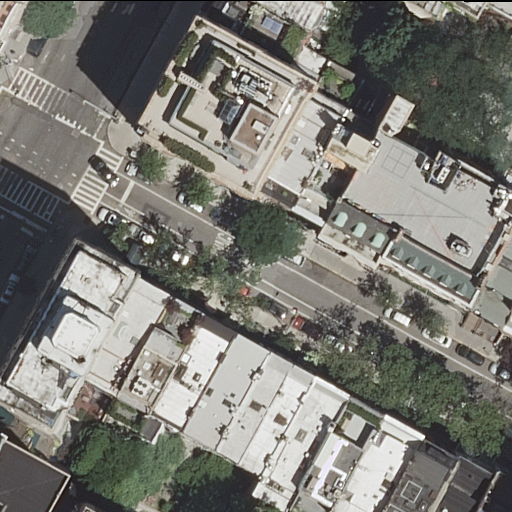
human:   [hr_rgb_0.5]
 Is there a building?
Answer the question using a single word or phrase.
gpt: yes

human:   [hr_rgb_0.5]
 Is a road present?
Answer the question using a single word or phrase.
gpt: yes

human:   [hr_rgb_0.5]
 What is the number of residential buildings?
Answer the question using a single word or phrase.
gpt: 27

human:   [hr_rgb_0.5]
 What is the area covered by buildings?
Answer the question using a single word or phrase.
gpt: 4369m2

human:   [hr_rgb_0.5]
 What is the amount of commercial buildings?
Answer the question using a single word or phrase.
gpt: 0

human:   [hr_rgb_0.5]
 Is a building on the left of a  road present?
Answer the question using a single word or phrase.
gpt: yes

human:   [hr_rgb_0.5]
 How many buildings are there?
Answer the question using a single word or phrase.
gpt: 27

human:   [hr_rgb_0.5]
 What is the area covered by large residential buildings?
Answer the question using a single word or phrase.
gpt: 853m2

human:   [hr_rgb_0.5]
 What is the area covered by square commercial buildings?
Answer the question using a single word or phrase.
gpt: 0m2

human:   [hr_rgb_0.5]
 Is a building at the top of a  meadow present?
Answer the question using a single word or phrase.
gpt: no

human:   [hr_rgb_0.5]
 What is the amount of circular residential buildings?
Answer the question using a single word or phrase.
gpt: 0

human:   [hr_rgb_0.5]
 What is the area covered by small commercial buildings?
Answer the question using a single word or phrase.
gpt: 0m2

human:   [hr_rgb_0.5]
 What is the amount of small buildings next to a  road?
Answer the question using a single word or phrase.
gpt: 9

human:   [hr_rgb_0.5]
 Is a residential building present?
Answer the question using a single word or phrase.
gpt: yes

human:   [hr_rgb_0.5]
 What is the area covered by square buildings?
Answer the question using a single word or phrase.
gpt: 0m2

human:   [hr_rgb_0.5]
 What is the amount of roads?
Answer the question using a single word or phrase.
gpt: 6

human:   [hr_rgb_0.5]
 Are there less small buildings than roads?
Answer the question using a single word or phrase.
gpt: no

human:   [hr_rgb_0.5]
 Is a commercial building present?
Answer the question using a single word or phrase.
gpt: no

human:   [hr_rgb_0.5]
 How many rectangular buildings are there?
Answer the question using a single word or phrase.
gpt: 20

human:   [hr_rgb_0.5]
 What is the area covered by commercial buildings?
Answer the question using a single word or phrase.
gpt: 0m2

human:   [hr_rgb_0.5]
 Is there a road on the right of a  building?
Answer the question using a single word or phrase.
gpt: yes

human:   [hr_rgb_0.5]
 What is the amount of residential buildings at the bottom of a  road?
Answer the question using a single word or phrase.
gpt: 21

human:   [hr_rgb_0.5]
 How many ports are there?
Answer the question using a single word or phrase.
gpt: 0

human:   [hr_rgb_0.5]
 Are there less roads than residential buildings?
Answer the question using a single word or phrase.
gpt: yes

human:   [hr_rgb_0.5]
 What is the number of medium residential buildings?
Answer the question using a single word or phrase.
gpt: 17

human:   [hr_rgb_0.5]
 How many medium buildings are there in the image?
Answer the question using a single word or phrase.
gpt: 17

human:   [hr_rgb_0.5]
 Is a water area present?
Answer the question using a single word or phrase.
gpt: no

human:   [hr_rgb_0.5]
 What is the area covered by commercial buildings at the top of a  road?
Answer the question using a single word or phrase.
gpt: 0m2

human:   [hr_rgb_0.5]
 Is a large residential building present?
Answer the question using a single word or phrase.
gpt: yes

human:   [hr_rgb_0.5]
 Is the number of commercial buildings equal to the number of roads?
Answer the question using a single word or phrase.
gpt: no

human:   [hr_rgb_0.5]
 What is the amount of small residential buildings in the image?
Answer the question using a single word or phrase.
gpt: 9

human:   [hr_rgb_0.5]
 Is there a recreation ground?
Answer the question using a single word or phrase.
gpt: no

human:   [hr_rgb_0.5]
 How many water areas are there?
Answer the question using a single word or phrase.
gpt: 0

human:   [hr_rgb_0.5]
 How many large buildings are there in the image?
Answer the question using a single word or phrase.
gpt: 1

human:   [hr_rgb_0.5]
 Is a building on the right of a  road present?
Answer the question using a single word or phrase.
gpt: yes

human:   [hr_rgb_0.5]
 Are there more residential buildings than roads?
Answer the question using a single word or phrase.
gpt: yes

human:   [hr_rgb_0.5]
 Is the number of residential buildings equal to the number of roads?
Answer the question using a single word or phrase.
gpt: no

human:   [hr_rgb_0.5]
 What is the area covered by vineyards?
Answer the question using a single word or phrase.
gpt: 0m2

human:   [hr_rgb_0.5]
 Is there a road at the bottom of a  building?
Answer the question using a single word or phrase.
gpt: yes

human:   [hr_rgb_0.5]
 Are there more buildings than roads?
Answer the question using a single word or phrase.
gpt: yes

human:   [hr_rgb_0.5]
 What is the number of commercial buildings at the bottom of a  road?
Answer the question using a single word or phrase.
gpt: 0

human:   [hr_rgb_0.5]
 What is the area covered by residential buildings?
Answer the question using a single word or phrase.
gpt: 4369m2

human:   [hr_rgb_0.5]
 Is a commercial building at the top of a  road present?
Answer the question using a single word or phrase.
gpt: no

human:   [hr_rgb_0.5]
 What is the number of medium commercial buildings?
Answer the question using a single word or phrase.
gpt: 0

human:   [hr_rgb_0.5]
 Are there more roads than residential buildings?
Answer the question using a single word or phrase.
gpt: no

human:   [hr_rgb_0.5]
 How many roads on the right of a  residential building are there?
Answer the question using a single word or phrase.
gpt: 6

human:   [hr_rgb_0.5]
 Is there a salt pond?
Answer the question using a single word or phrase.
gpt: no

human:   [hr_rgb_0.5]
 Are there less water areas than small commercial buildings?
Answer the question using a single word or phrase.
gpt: no

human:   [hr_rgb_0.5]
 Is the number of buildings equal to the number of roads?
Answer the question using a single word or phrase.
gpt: no

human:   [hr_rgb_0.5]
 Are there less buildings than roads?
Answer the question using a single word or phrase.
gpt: no

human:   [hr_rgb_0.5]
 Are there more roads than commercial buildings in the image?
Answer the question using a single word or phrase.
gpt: yes

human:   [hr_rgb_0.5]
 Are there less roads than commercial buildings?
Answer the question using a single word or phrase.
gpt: no

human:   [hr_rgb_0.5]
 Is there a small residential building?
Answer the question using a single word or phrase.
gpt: yes

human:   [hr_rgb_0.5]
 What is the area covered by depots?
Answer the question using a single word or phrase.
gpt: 0m2

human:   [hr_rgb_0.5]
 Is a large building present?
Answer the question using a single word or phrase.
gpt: yes

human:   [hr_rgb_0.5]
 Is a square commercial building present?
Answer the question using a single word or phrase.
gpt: no

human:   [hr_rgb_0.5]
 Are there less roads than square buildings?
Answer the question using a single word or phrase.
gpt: no

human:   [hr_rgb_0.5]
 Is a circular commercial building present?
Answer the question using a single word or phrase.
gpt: no

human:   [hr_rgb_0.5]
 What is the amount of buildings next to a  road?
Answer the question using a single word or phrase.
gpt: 27

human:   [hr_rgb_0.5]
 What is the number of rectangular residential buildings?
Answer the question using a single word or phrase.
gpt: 20

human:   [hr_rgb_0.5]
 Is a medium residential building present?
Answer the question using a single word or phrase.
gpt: yes

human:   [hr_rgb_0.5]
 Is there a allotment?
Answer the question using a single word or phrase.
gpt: no

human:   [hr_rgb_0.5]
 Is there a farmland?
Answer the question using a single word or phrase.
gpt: no

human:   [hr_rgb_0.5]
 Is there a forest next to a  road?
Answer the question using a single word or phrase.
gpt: no